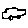
Label: car